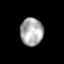
Tissue: skin
Cell type: Epithelial cells
Senescence score: 0.2755
Nuclear area (px): 621
Mean DAPI intensity: 170.448